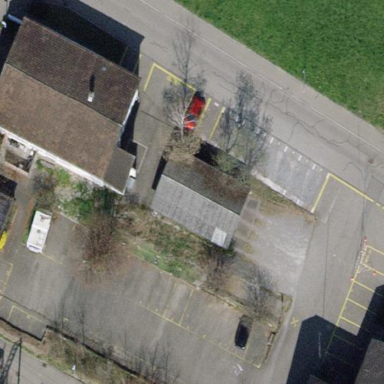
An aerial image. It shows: Parking area with surface.